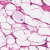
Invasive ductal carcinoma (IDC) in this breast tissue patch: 0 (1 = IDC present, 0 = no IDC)